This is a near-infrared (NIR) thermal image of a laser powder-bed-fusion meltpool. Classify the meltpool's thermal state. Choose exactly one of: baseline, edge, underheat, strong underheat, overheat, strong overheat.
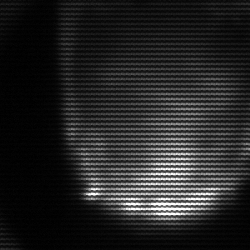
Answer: edge